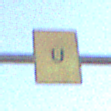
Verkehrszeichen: AnkuendigungOderFortsetzungUmleitungOhnePfeilsymbol
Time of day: MorningAfternoon
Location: Outdoor (Nature)
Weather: PartlyCloudy
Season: NotSpecified
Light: Natural